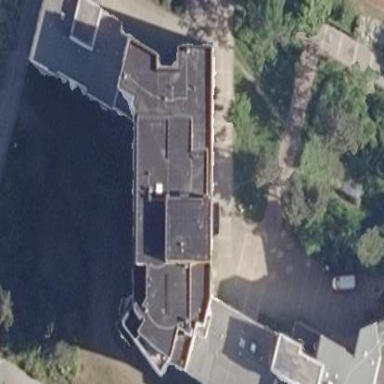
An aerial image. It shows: Apartment building with flat roof.